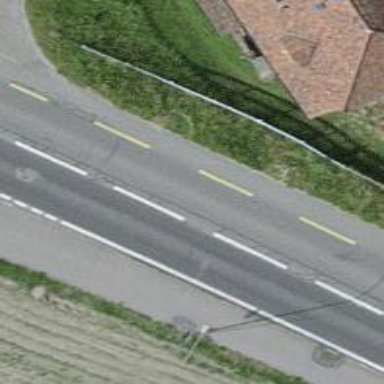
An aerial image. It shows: Secondary road with asphalt surface and sidewalk on the left side.